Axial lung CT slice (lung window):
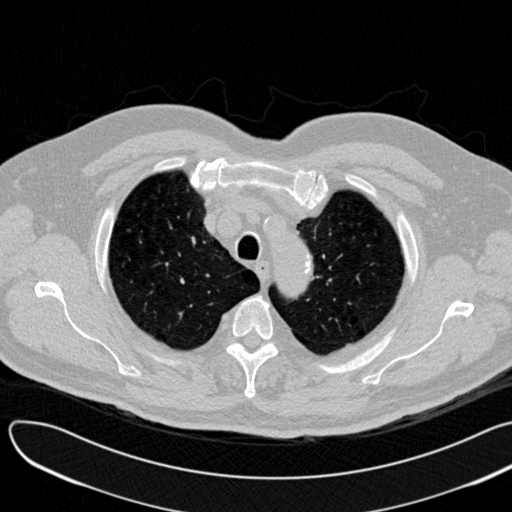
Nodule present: no